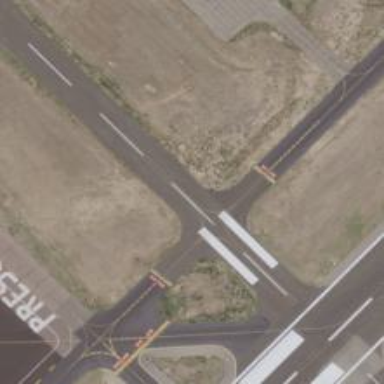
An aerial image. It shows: View of taxiway at the airport.